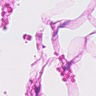
Metastatic tissue present: no